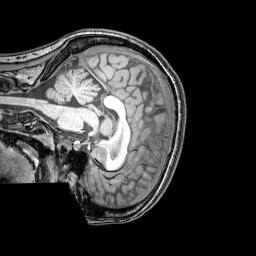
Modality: T1w
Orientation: sagittal
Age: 25
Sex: female
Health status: healthy
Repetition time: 0.081 s
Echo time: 0.037 s